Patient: sex M, age 66
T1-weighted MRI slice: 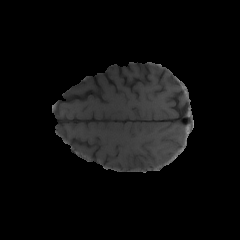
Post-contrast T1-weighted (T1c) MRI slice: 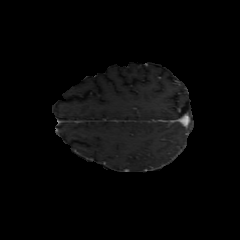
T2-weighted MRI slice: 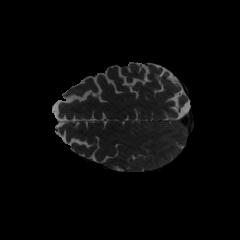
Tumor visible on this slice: no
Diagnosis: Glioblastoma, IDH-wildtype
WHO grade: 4